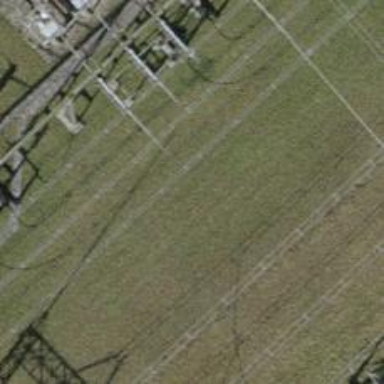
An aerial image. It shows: Switch for power supply.